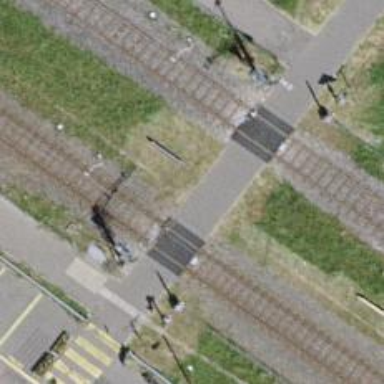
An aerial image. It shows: Crossing for the railway.